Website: crate-barrel
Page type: gifting
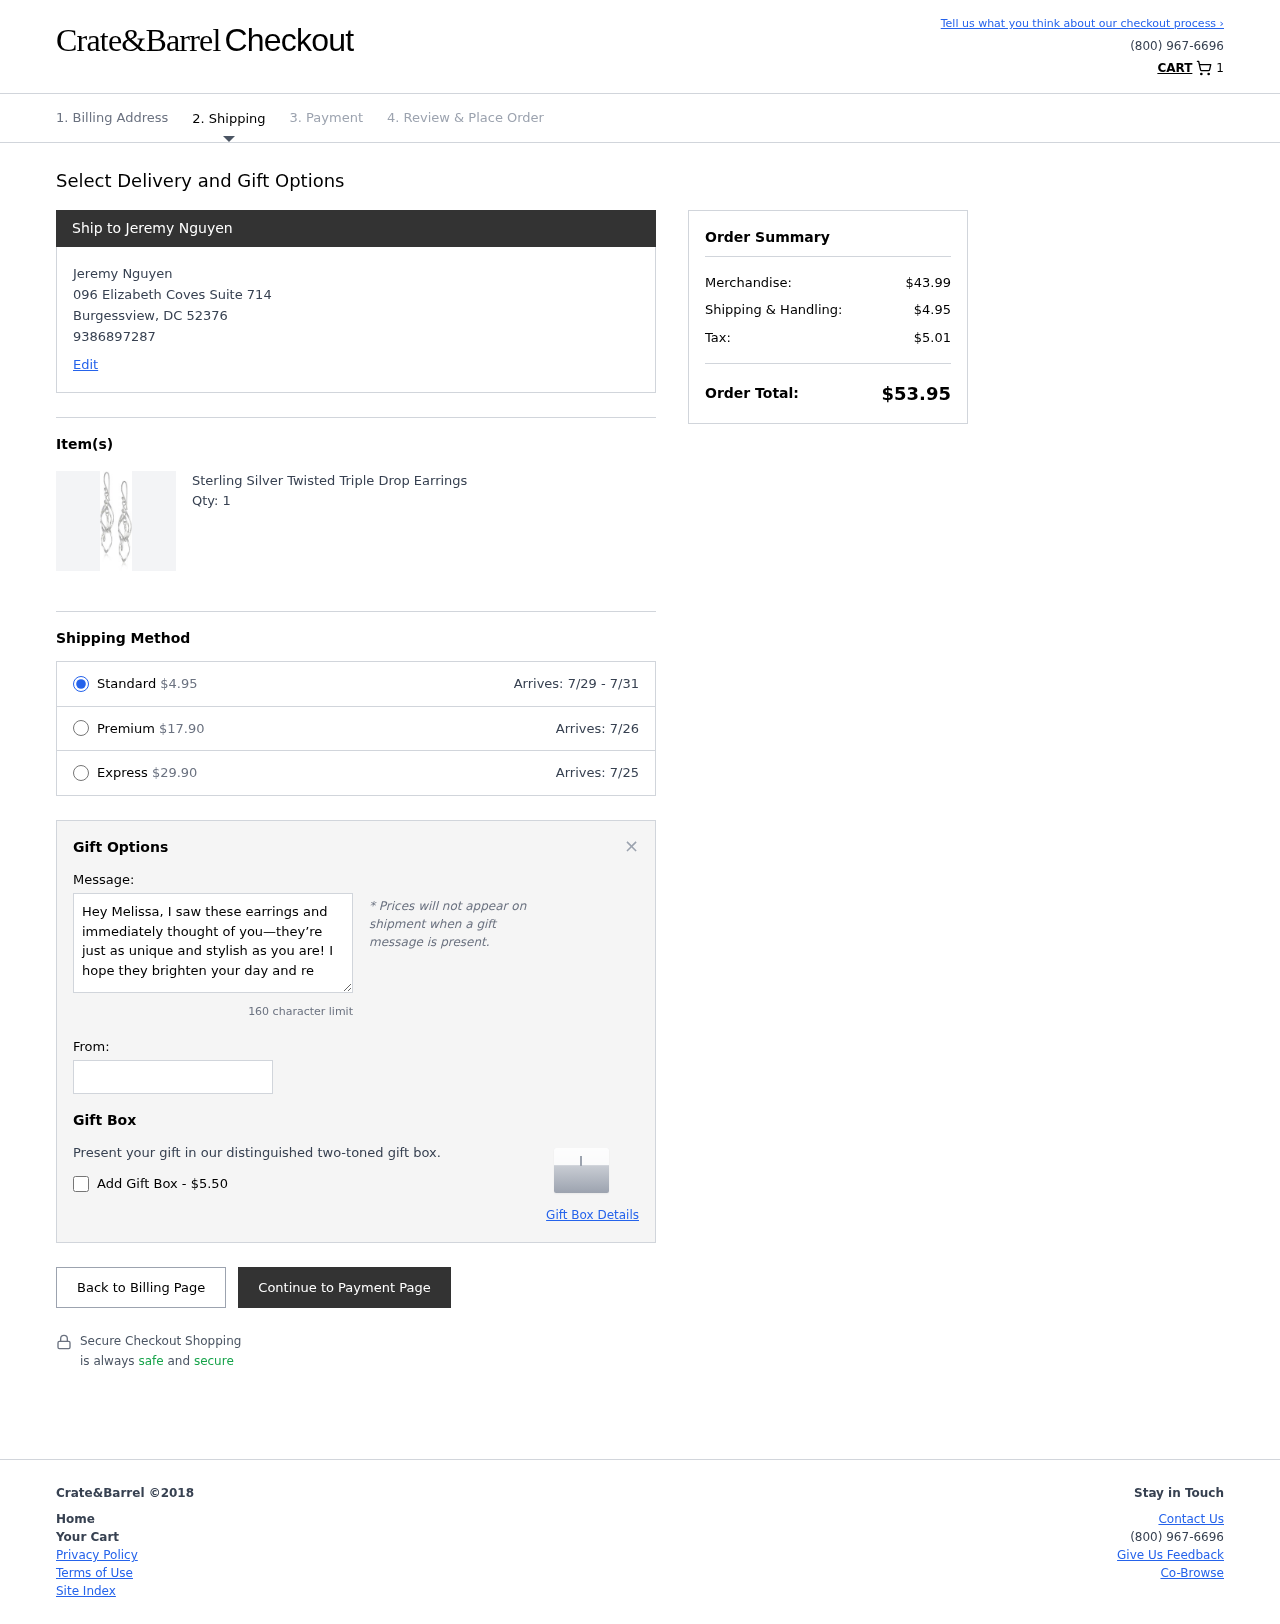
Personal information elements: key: PII_CITY
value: Burgessview
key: PII_FULLNAME
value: Jeremy Nguyen
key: PII_GIFT_FIRSTNAME
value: Melissa
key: PII_GIFT_MESSAGE
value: Hey Melissa, I saw these earrings and immediately thought of you—they’re just as unique and stylish as you are! I hope they brighten your day and remind you how special you are. Enjoy!
Jeremy
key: PII_PHONE
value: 9386897287
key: PII_POSTCODE
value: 52376
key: PII_STATE_ABBR
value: DC
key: PII_STREET
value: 096 Elizabeth Coves Suite 714
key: PII_FULLNAME2
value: Jeremy Nguyen
Product elements: key: PRODUCT1_NAME
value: Sterling Silver Twisted Triple Drop Earrings
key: PRODUCT1_QUANTITY
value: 1
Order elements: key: ORDER_NUM_ITEMS
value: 1
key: ORDER_SHIPPING_COST
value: $4.95
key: ORDER_DELIVERY_DATE_RANGE
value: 7/29 - 7/31
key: ORDER_PREMIUM_SHIPPING
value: $17.90
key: ORDER_PREMIUM_DATE
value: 7/26
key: ORDER_EXPRESS_SHIPPING
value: $29.90
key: ORDER_EXPRESS_DATE
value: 7/25
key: ORDER_SUBTOTAL
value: $43.99
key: ORDER_TAX
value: $5.01
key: ORDER_TOTAL
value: $53.95